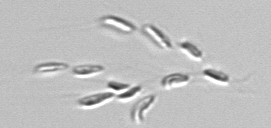
Label: Dinobryon